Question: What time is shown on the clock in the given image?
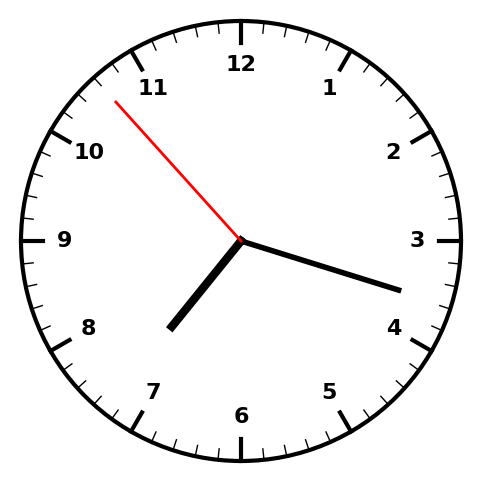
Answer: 07:17:53